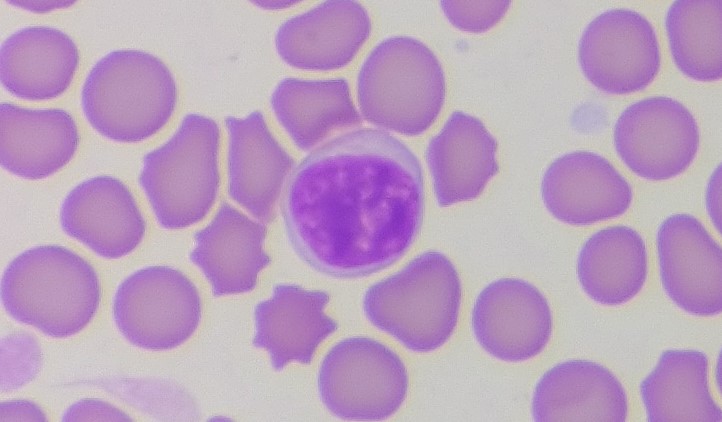
White blood cell type: Lymphocyte